Question: I am trying to create a Facebook integrated android app.
I tried to generate the Key Hash using the following command:
C:\Program Files (x86)\Java\jre7in>keytool -exportcert -alias androiddebugkey -keystore "C: est\debug.keystore" > c:\opensslin\debug.txt
It got successfully executed in the Command Prompt by giving the password :'android'
When I opened the file 'debug.txt' I got the following:

How can I solve this and get the real Key Hash?
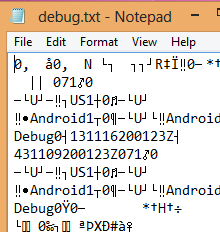
Answer: I think you forgot openssl and such
'''
keytool -exportcert -alias androiddebugkey -keystore ~/.android/debug.keystore |
openssl sha1 -binary | openssl base64
'''
Make sure to install openssl and have it in your PATH